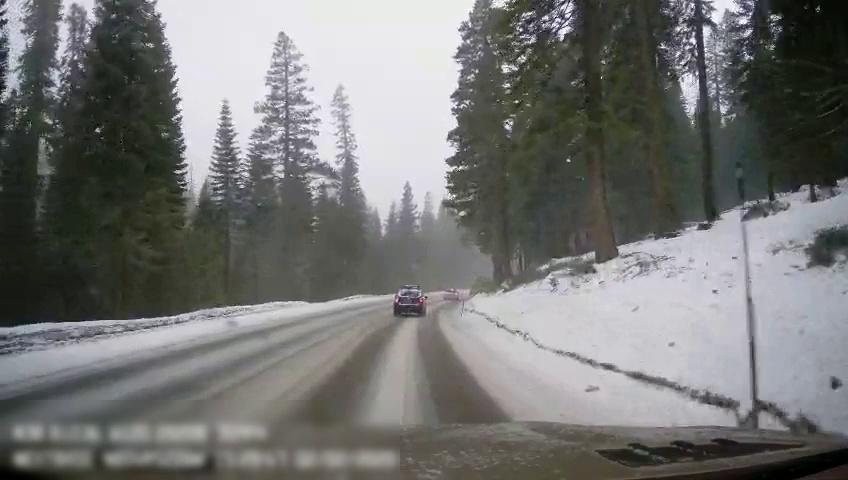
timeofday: Day
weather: Snowy
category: Drivable Space
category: Vehicles | Car
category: Vehicles | SUV